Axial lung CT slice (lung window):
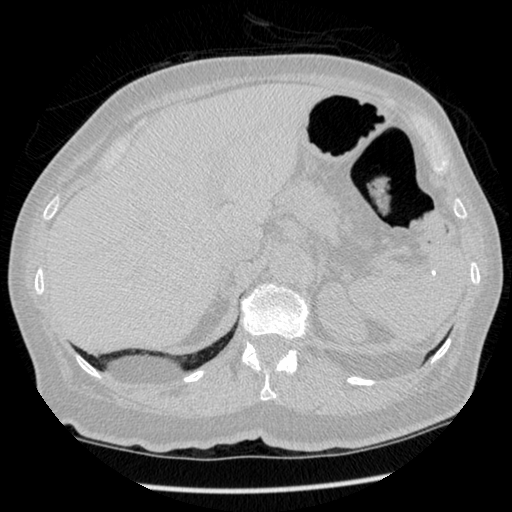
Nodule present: no